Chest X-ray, AP view. Patient: 68 years old, sex M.
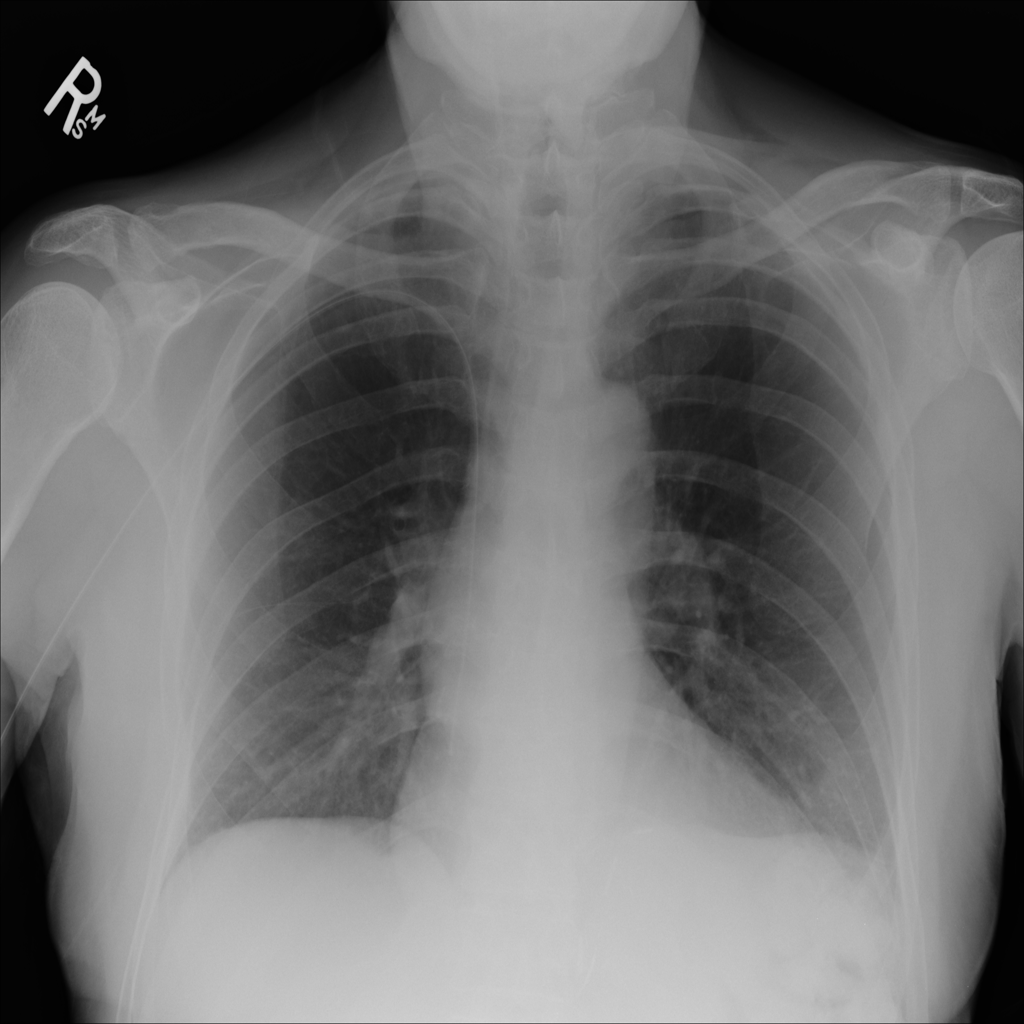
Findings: No Finding